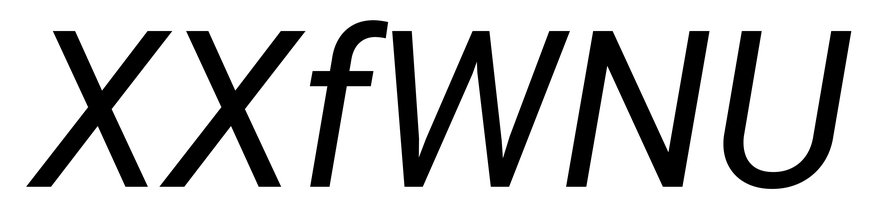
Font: Roboto-Italic_Italic